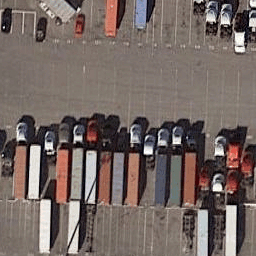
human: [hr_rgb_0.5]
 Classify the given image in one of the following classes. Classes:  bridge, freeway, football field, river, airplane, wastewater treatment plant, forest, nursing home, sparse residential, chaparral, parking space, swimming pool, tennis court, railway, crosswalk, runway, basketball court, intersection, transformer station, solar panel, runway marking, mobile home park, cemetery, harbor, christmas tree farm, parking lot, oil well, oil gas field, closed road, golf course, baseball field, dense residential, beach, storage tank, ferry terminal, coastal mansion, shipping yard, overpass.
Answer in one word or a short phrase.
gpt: shipping yard